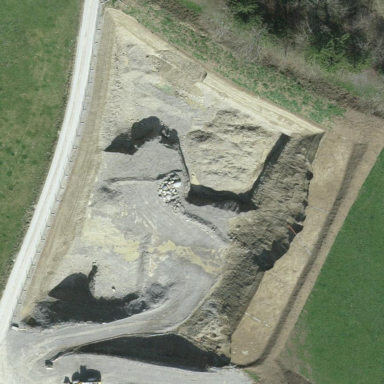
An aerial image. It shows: Quarry area.